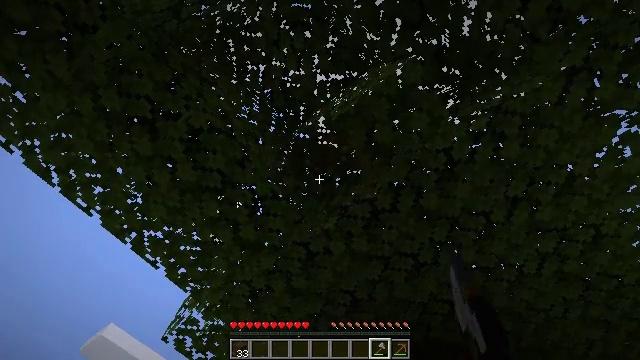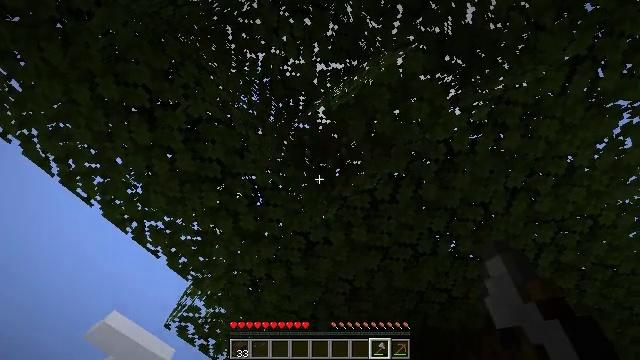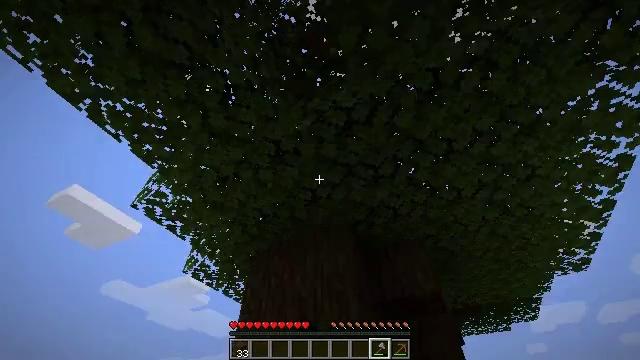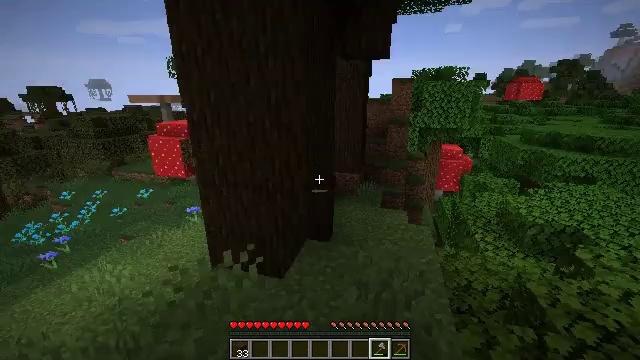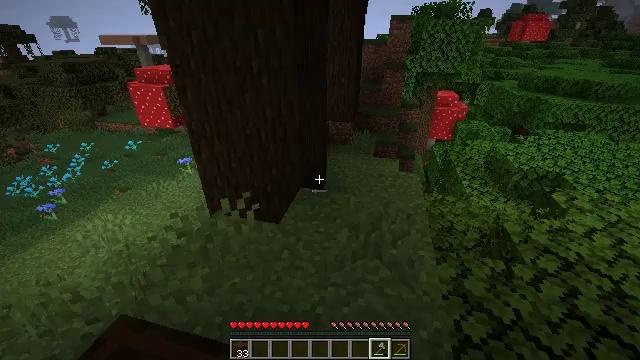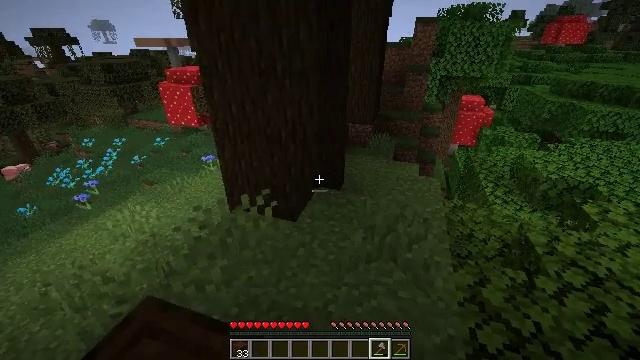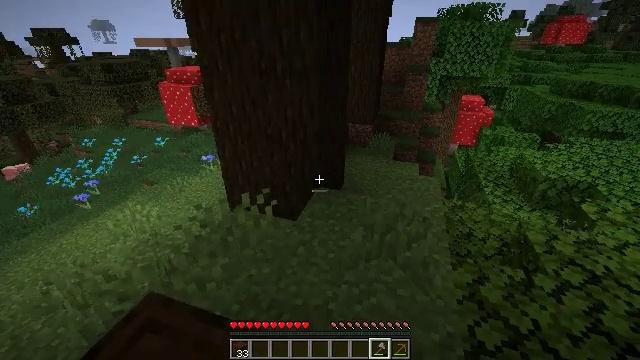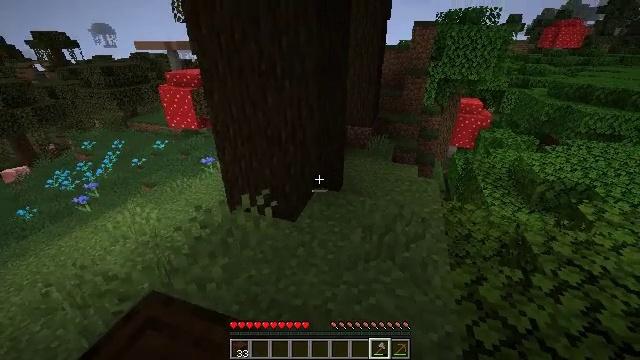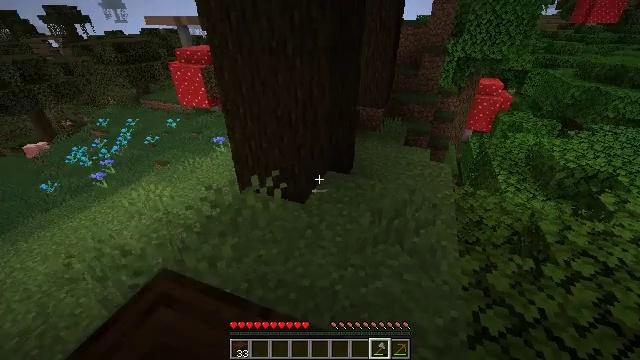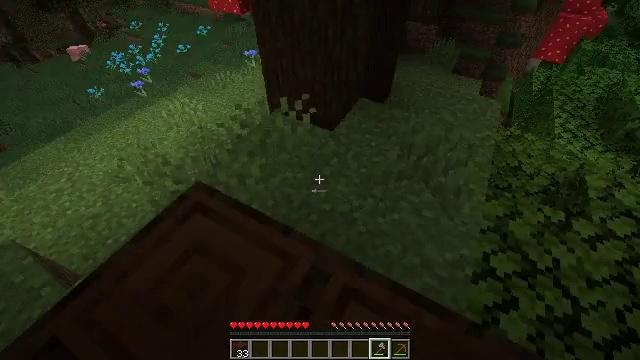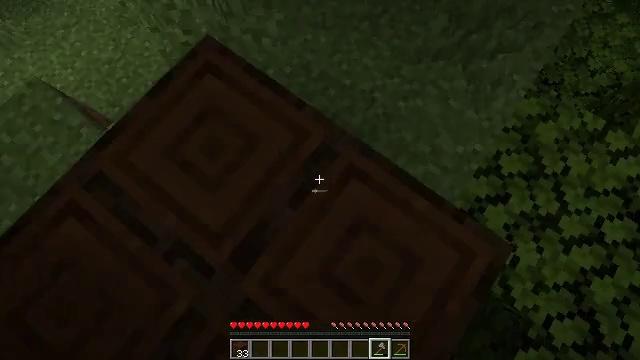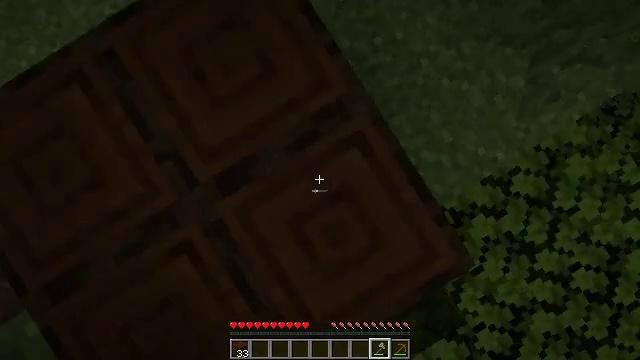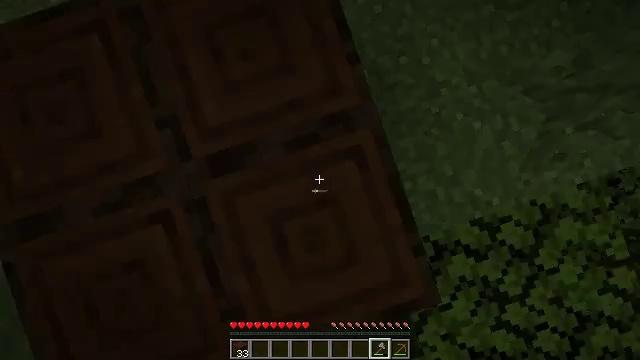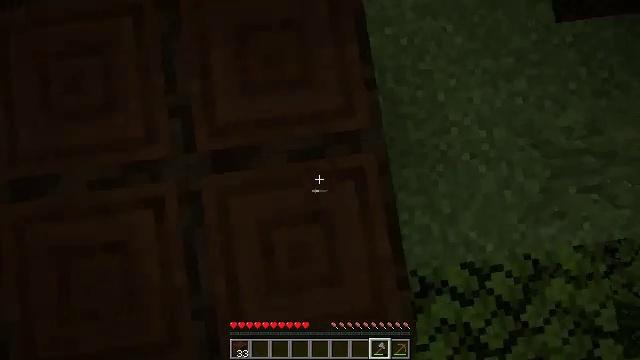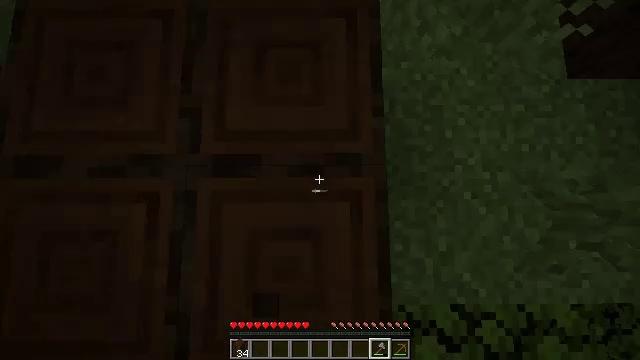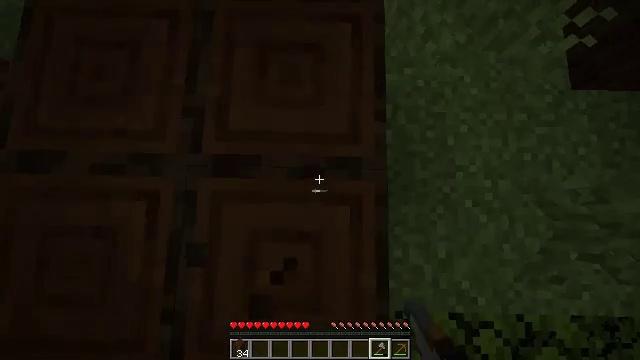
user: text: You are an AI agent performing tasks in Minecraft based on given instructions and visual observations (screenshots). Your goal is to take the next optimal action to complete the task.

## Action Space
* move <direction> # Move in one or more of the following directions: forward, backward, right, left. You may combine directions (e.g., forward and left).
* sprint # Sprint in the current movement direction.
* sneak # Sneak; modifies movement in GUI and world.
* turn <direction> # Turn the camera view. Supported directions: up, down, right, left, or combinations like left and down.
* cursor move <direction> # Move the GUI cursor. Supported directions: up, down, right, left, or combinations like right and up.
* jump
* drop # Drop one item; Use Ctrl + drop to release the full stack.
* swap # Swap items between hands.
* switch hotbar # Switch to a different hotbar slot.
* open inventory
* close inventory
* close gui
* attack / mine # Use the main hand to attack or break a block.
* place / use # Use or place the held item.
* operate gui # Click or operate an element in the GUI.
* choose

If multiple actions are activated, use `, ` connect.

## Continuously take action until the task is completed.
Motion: motion action
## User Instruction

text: Chop down the dark oak log.
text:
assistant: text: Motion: move back, sneak, turn down, attack / mine
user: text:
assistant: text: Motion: move back, sneak, turn right and down, attack / mine
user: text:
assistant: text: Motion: move back, sneak, turn right and down
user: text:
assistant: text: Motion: move back, sneak, turn right and down
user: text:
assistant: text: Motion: move back, sneak, turn left
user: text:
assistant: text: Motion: sneak
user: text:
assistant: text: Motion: move forward, sneak
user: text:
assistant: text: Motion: move forward, sneak, turn left and down
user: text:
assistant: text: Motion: move forward and move right, sneak, turn left and down
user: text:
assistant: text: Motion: move forward and move right, sneak, turn left and down
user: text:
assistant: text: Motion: move forward and move right, sneak, turn left and down
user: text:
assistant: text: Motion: sneak, turn left
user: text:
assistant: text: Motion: sneak, turn left and up
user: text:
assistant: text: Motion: sneak, turn left and up, attack / mine
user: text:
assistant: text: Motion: sneak, turn left, attack / mine
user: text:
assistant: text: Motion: sneak, attack / mine
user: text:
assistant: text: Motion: sneak, attack / mine
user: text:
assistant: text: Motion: sneak, attack / mine
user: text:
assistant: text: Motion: sneak, attack / mine
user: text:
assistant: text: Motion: sneak, attack / mine
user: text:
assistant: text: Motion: sneak, attack / mine
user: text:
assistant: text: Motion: sneak, attack / mine
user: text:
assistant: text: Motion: sneak, attack / mine
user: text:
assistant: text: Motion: sneak, attack / mine
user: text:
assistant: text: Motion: sneak, turn left and down, attack / mine
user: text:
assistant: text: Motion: sneak, attack / mine
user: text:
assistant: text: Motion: sneak, attack / mine
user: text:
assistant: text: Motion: sneak, attack / mine
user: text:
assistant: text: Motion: sneak, turn up, attack / mine
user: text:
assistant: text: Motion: sneak, turn left and up, attack / mine